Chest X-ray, AP view. Patient: 43 years old, sex M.
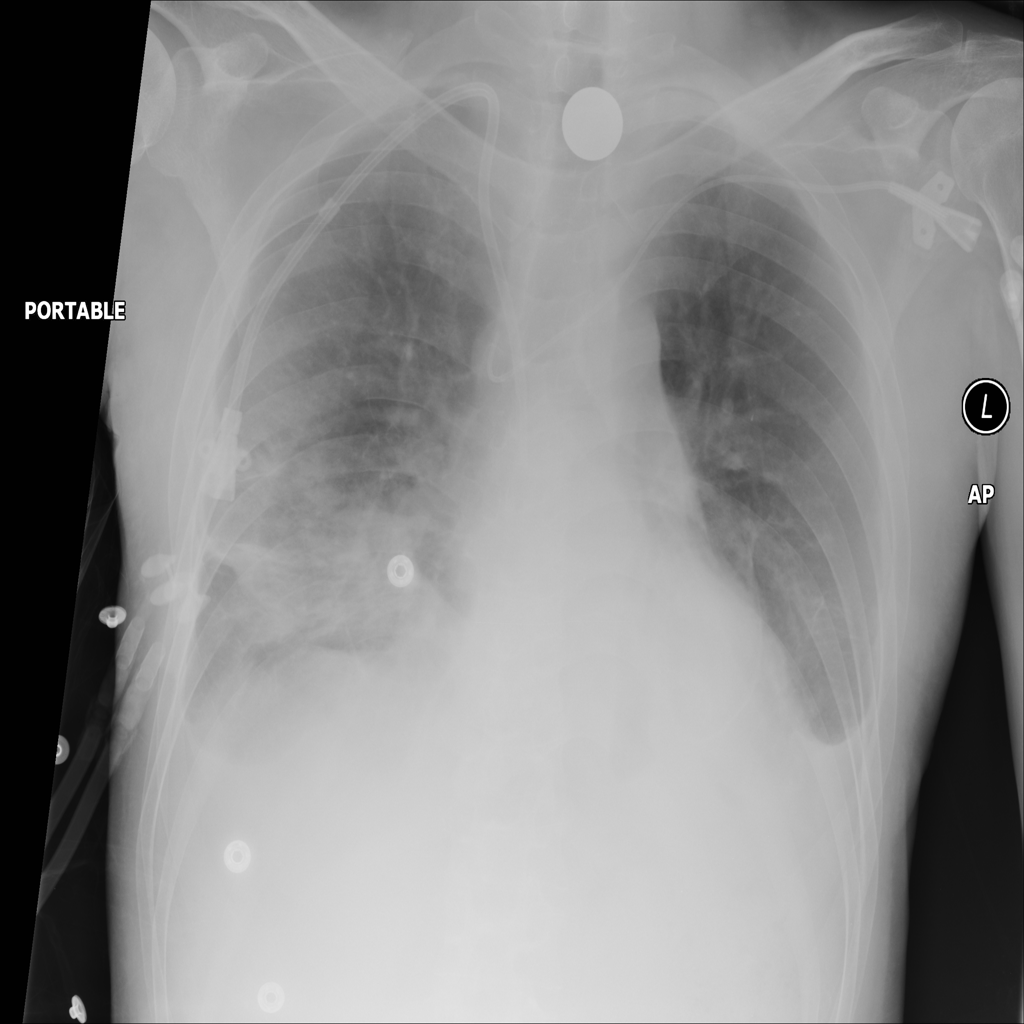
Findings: Atelectasis, Effusion, Infiltration